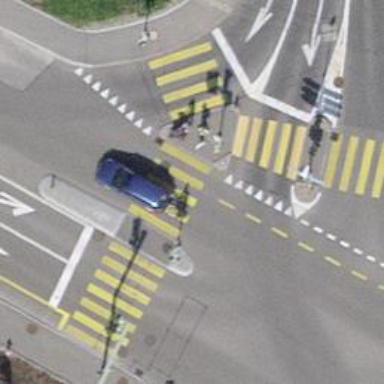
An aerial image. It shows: Traffic calming island.